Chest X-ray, AP view. Patient: 14 years old, sex M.
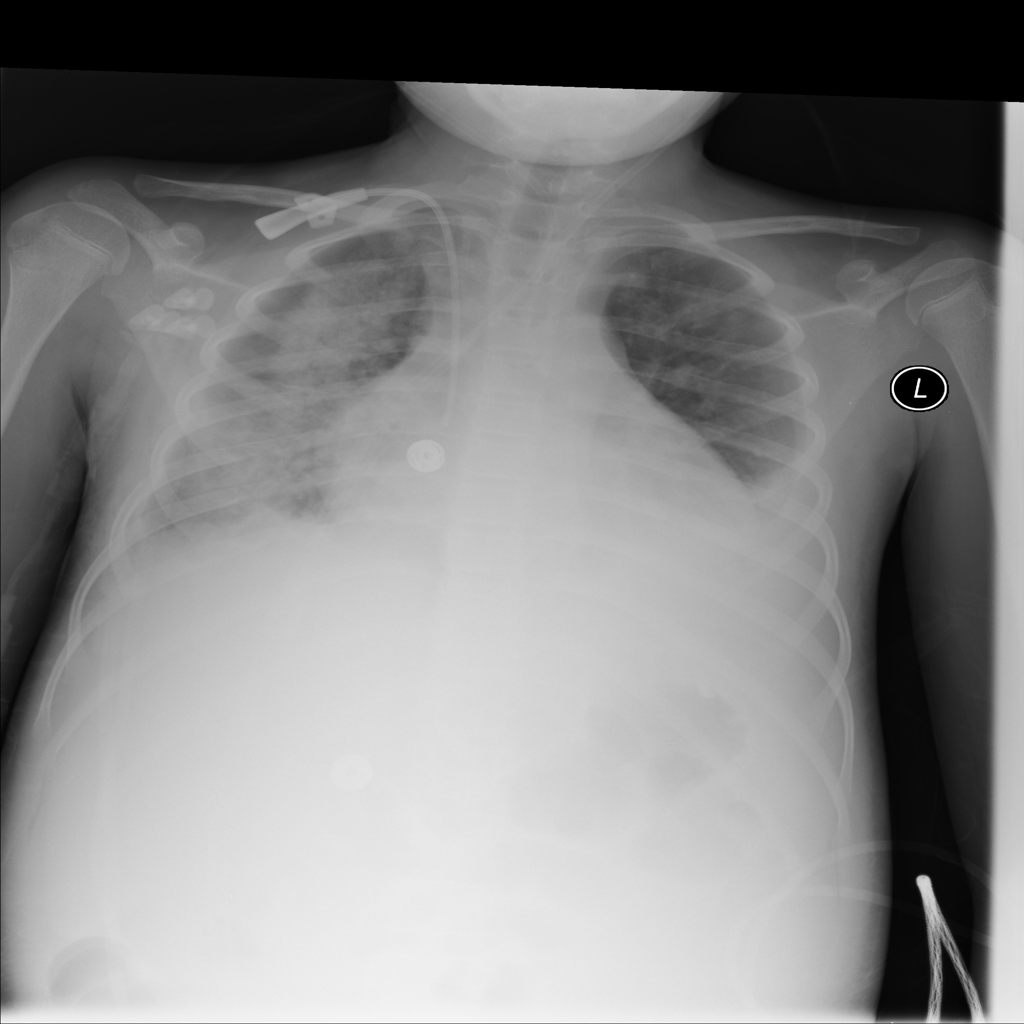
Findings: Consolidation, Effusion